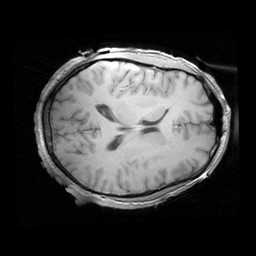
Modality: T1w
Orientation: axial
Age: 35
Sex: male